Question: I'm trying to upload the next version of my iPhone application through application loader, but I receive this error...
'''
Application failed codesign verification. The signature was invalid, contains disallowed entitlements, or it was not signed with an iPhone Distribution Certificate.
'''
I'm not exactly sure if this is what is wrong, but I took a screenshot of Xcode to show you guys...

I've submitted my application via Application loader before, and I think I had the same problem, but I can't remember what I did...
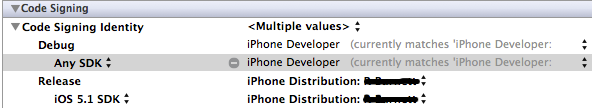
Answer: Starting with Xcode 4, you can use it to submit apps to the App Store. See <URL>
link for more information on how to do so.